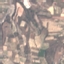
Land use / land cover: PermanentCrop